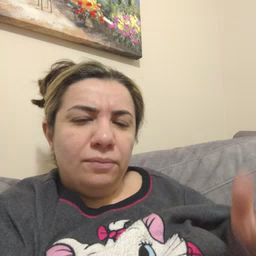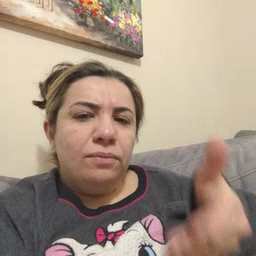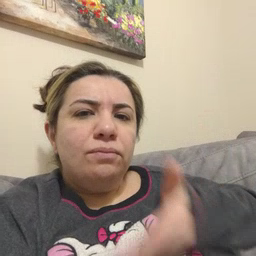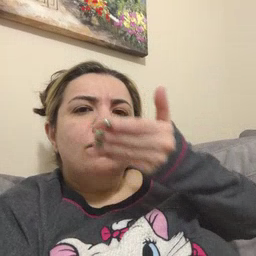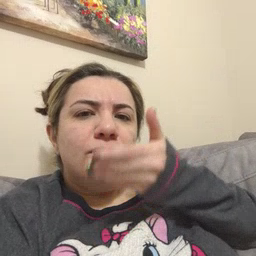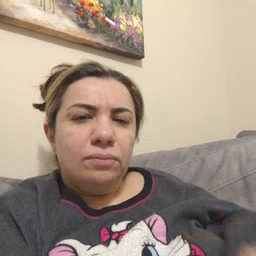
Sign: cereal